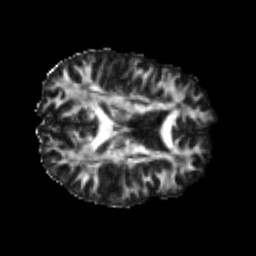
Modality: FA
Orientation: axial
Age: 24
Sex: male
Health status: healthy
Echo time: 0.074 s